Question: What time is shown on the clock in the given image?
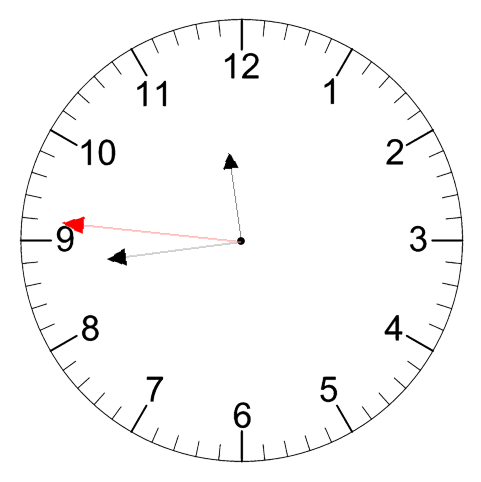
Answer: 11:43:46